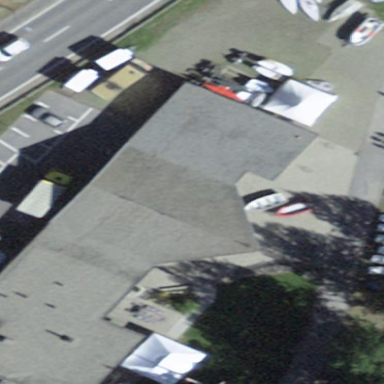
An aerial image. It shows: Retail building.